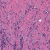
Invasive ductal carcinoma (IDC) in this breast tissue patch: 0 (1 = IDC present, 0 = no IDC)